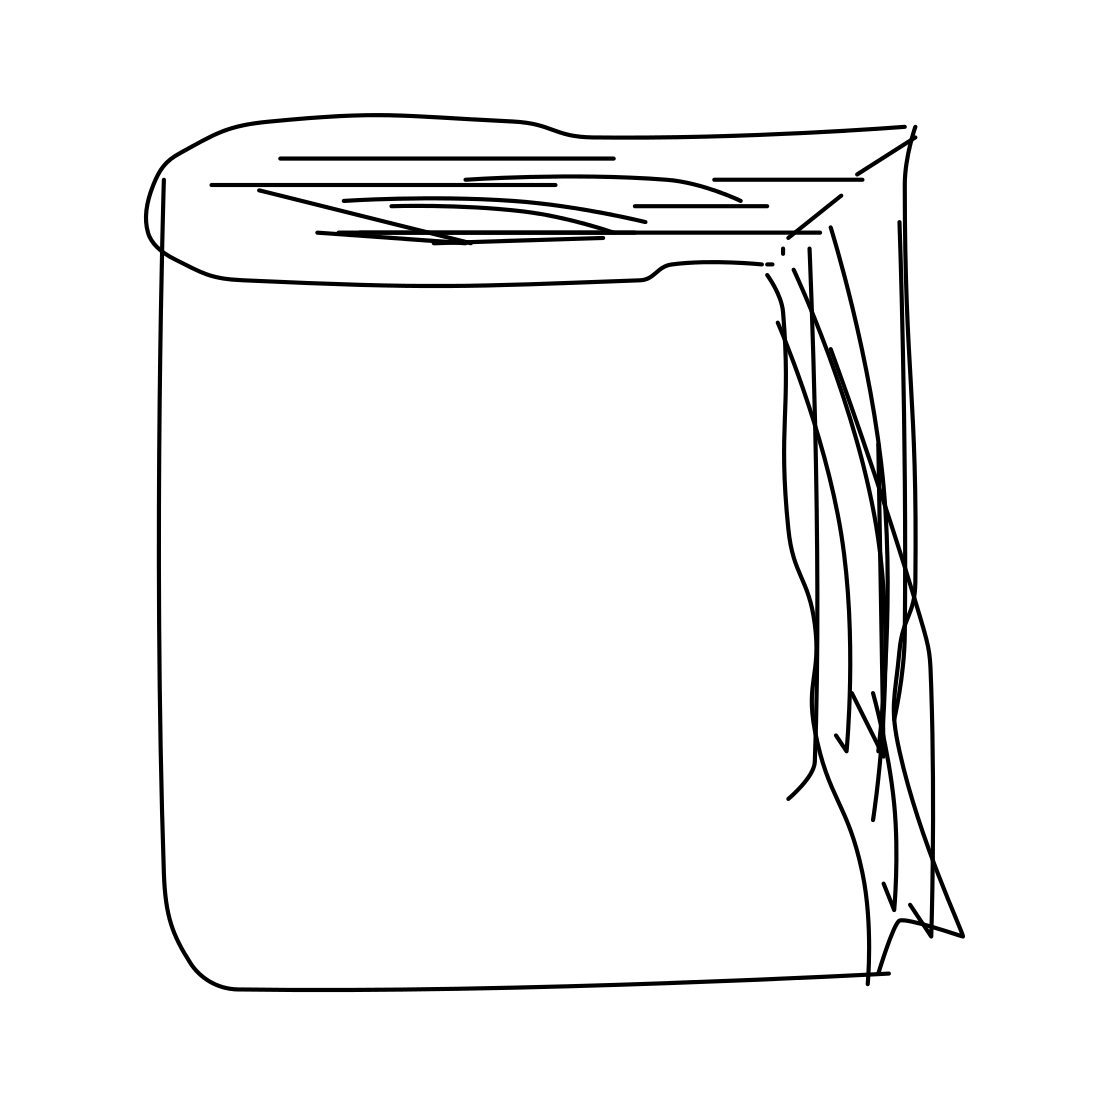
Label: book